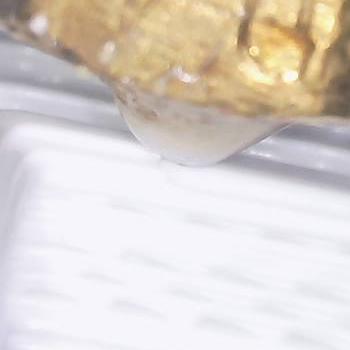
Flow rate: 188%